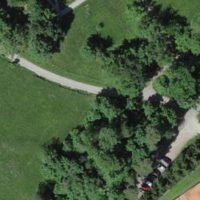
EUNIS habitat code: 53
Species observed at this site:
Gryllotalpa gryllotalpa
Vanessa atalanta
Pseudochorthippus parallelus